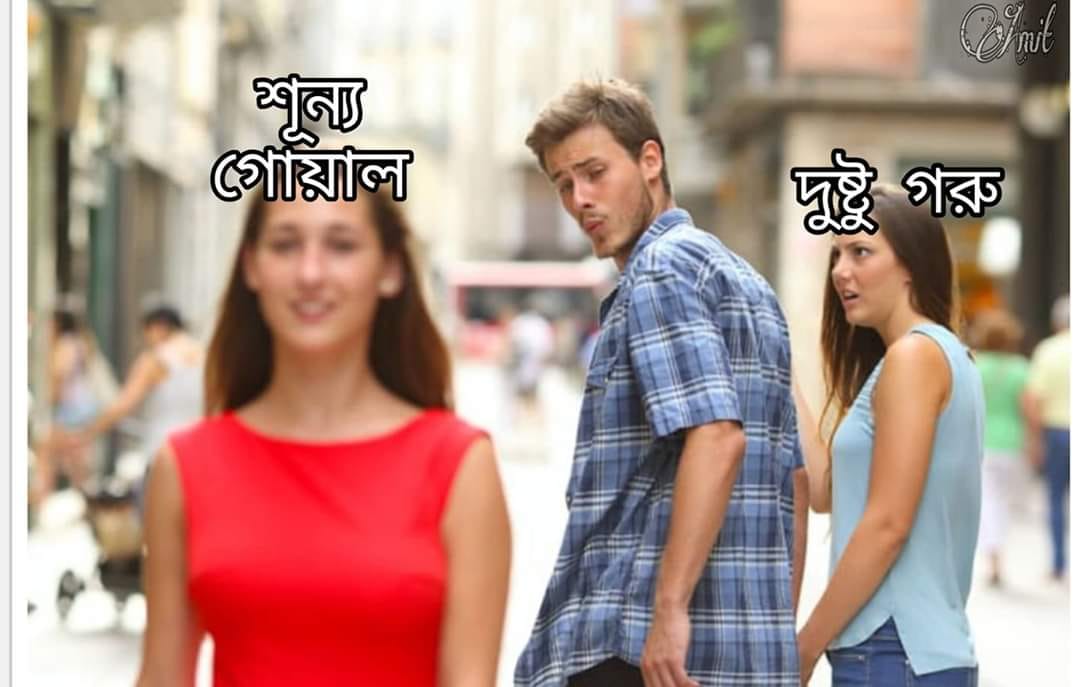
Caption: শুন্য গোয়াল     দুষ্টু গরু
Label: non-hate